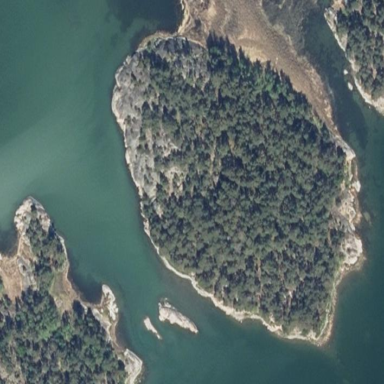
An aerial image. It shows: Islet along the coastline.